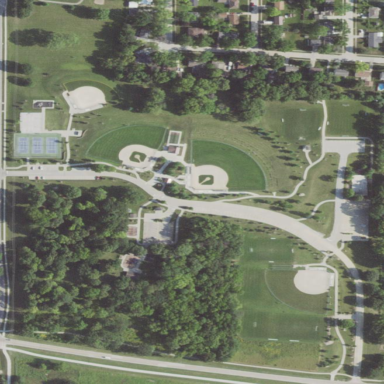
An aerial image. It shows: Park.